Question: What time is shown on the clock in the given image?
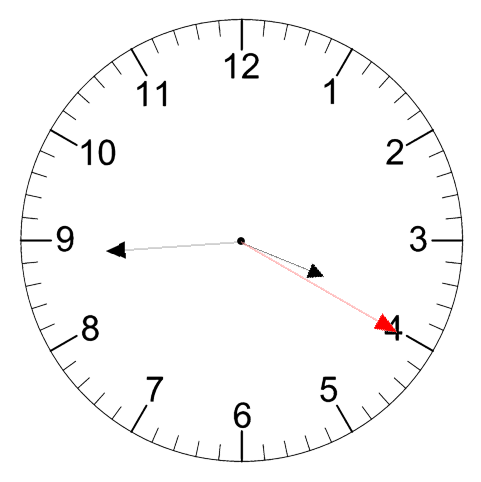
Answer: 03:44:20